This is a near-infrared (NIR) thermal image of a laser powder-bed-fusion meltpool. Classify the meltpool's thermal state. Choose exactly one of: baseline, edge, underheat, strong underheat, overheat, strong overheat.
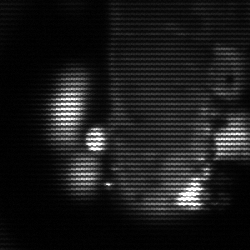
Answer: strong underheat